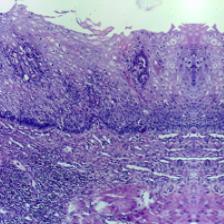
Diagnosis: Normal